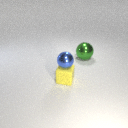
small yellow rubber cube below small blue metal sphere